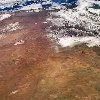
Label: land